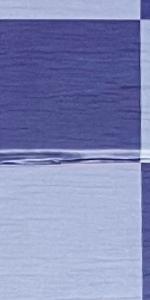
Label: Empty